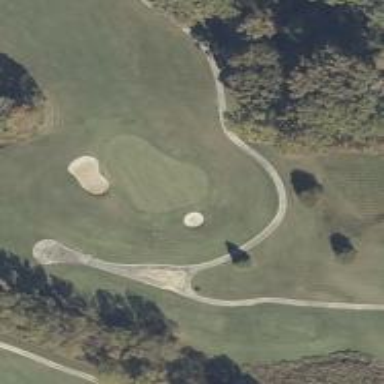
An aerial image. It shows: Golf hole.